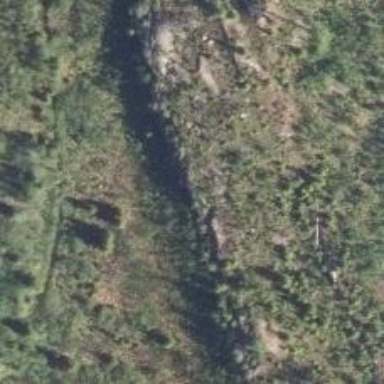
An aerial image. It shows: Natural cliff.